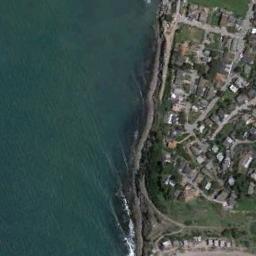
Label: beach